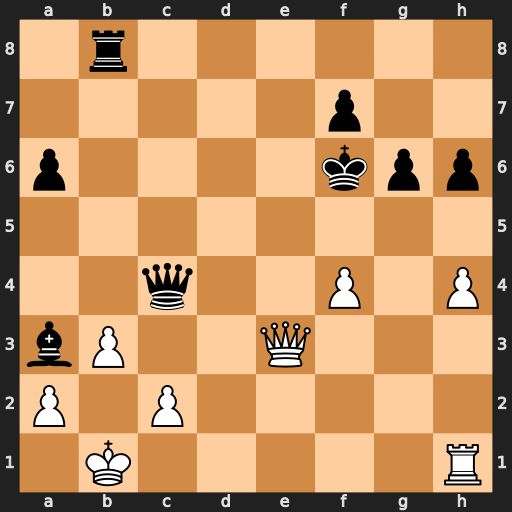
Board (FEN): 1r6/5p2/p4kpp/8/2q2P1P/bP2Q3/P1P5/1K5R
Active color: w
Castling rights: -
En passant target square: -
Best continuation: Qe5#